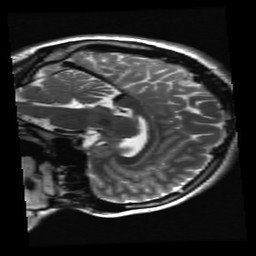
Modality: T2w
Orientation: sagittal
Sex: female
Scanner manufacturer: ge
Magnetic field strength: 3 T
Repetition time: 5 s
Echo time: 0.101 s